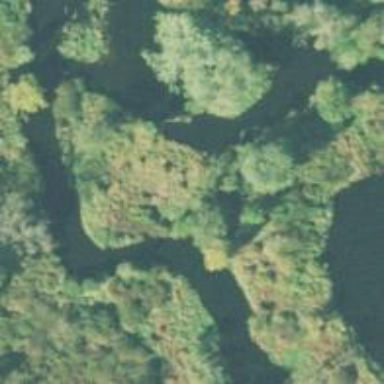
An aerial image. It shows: Islet surrounded by woodland.